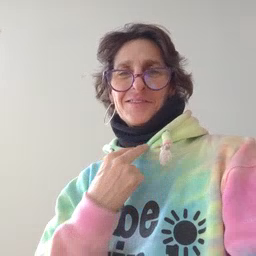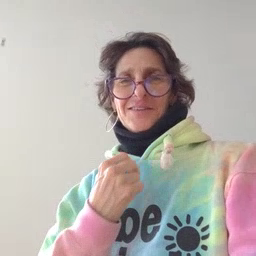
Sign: stuck